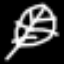
Label: leaf